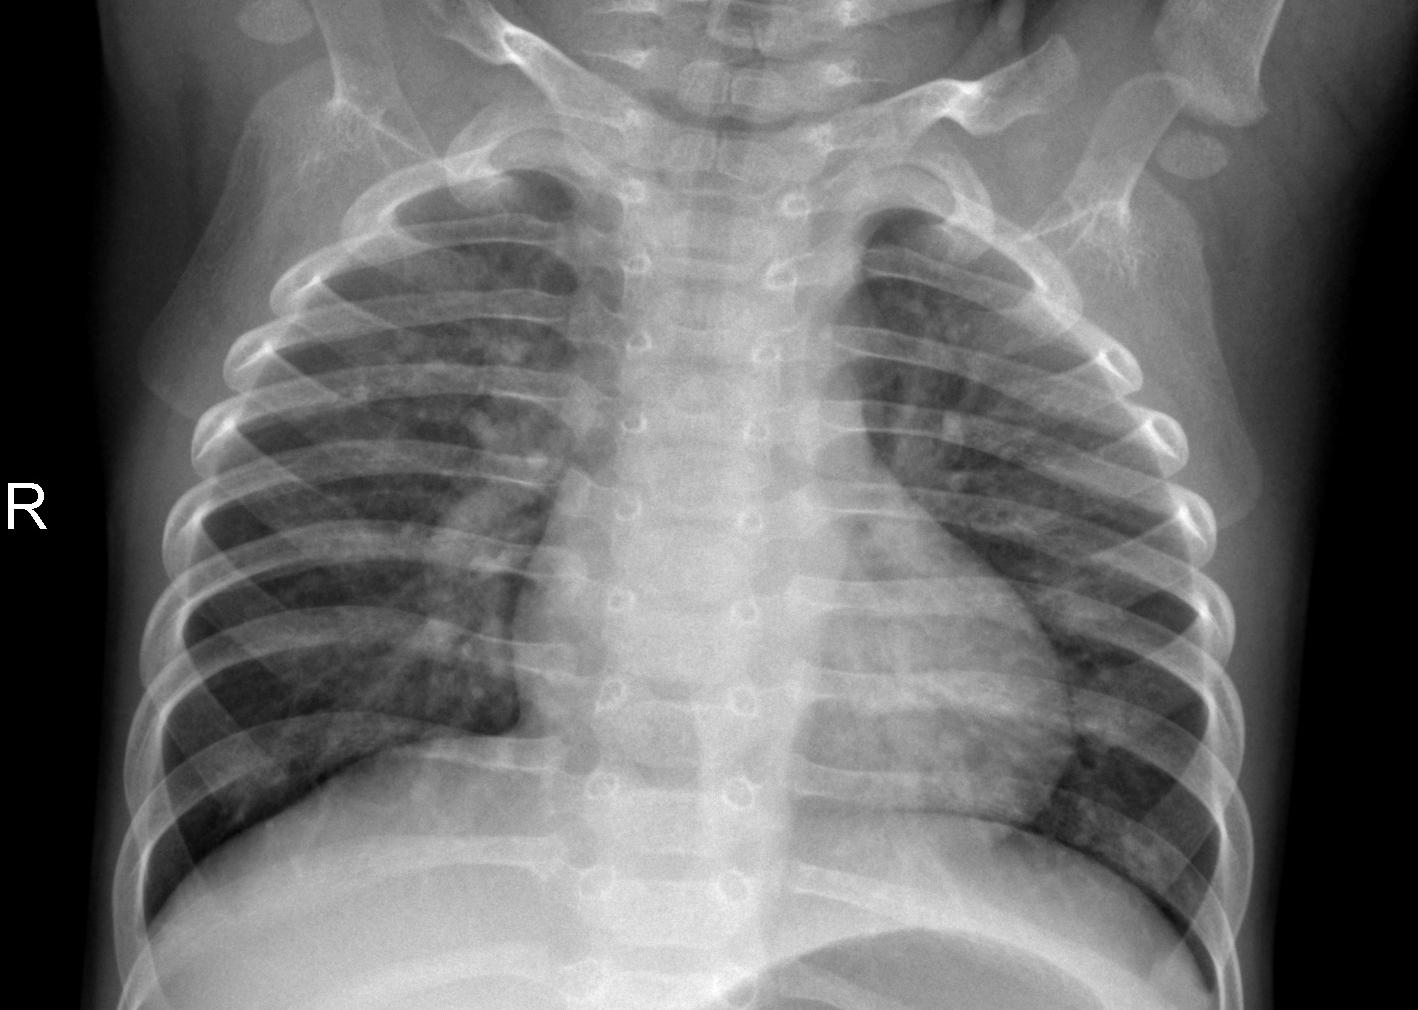
Diagnosis: PNEUMONIA